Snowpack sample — Buffalo Mountain, Silverthorne, Colorado, USA (2/22/26, 2:02 PM MST)
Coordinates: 39.622, -106.113
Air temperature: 33 °F
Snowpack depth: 63 cm
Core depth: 20 cm
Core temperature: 23 °F
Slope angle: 11°, slope face: 116°
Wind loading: low
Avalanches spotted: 0
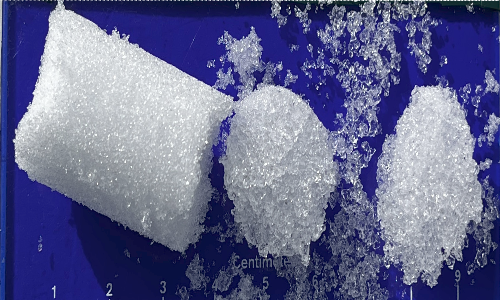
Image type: core
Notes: In a firebreak similar to site 1, minimal wind loading with no spotted avalanches (not many faces in view though)